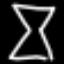
Label: hourglass